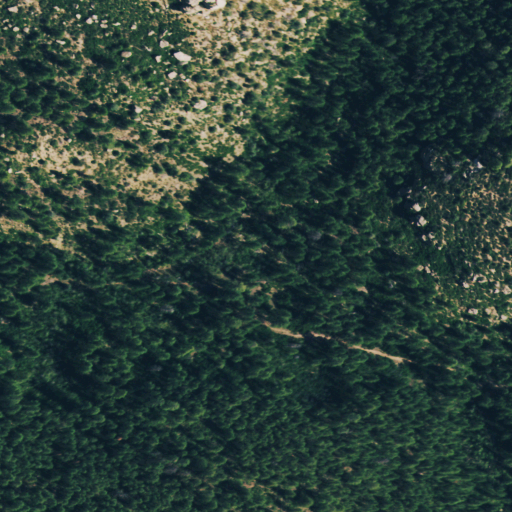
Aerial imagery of valley in Colorado named Little Bean Canyon containing evergreen forest, deciduous forest, and shrub